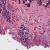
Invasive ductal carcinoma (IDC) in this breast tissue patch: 1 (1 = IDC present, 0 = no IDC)